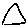
Label: triangle